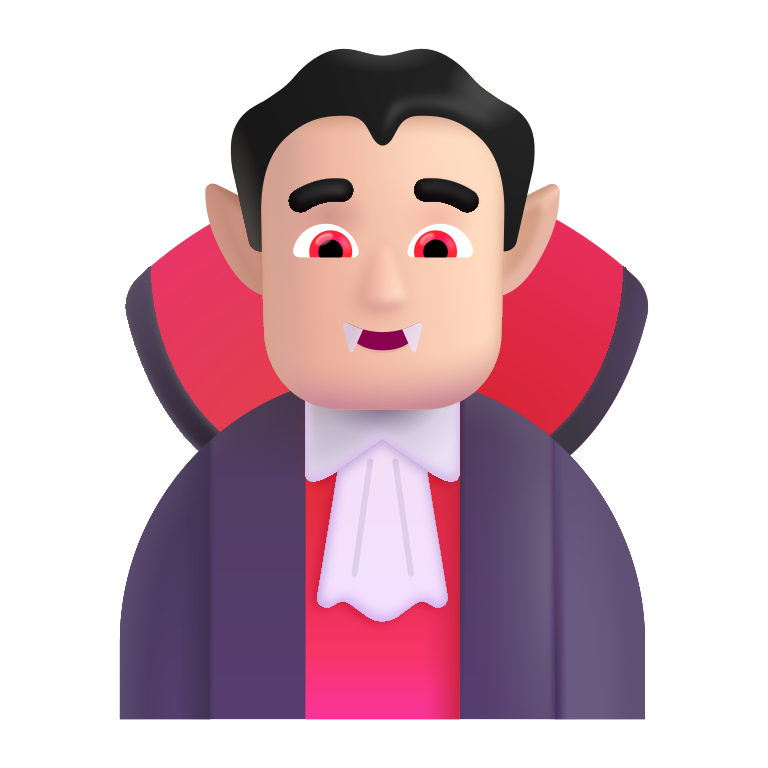
man vampire color light